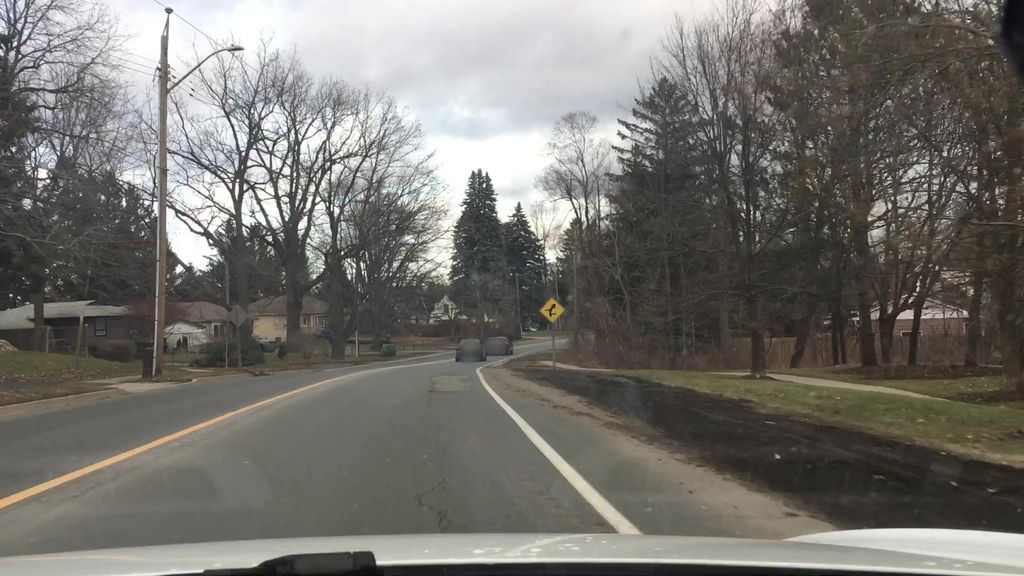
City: hamilton